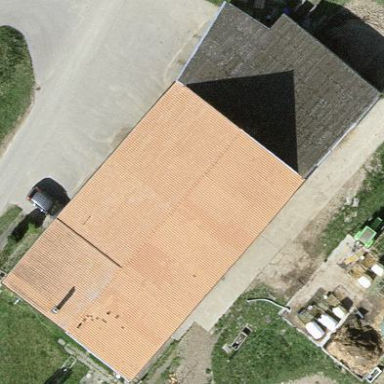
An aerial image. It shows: Simple and straightforward house.